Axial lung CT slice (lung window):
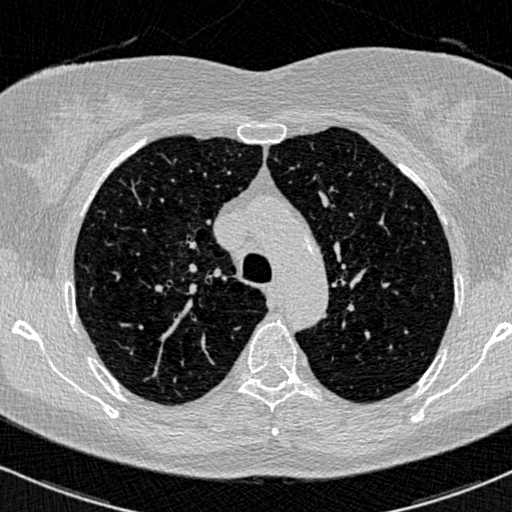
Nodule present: no